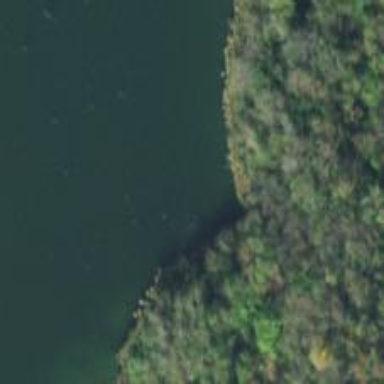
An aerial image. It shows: Dam along waterway.